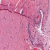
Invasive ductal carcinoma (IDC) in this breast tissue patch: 0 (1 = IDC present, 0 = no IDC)